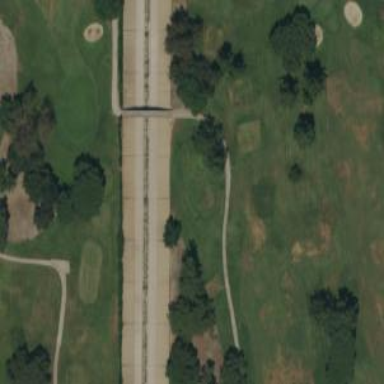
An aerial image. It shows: Service road used as golf cart path.